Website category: jobs
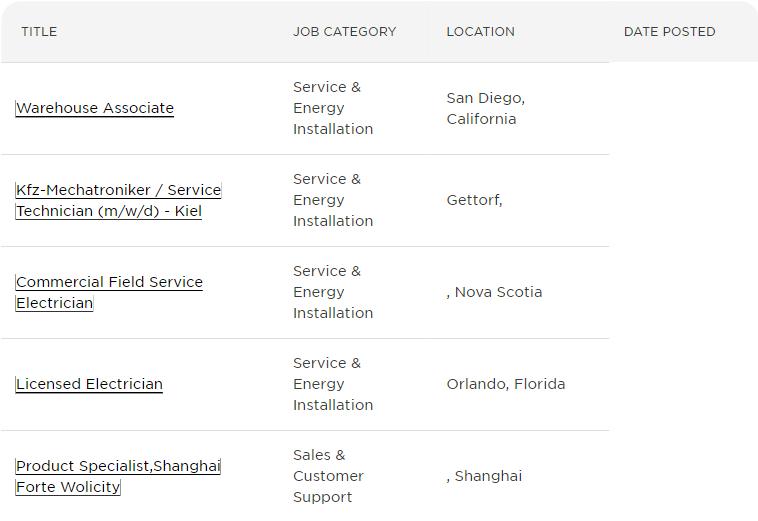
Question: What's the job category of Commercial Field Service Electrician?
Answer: Service & Energy Installation

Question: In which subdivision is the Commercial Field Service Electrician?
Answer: Service & Energy Installation

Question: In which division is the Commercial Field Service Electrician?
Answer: Service & Energy Installation

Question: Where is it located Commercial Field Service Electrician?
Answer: Service & Energy Installation

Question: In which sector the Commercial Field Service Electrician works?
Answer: Service & Energy Installation

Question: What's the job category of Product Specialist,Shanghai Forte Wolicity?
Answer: Sales & Customer Support

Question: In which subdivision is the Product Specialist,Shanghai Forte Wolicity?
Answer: Sales & Customer Support

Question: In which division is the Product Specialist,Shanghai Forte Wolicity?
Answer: Sales & Customer Support

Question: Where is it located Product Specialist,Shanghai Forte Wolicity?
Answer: Sales & Customer Support

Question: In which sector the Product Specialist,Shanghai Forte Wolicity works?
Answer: Sales & Customer Support

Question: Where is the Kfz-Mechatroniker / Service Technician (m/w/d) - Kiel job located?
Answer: Gettorf,

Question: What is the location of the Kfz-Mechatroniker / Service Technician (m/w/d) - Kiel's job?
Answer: Gettorf,

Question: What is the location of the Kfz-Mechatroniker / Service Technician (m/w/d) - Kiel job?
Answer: Gettorf,

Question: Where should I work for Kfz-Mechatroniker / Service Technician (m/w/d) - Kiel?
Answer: Gettorf,

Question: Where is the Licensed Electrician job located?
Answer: Orlando, Florida

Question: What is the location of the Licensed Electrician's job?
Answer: Orlando, Florida

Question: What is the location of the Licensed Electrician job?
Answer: Orlando, Florida

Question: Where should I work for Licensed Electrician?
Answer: Orlando, Florida

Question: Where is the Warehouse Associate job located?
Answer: San Diego, California

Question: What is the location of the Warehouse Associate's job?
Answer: San Diego, California

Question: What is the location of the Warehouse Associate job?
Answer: San Diego, California

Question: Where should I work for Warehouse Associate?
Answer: San Diego, California

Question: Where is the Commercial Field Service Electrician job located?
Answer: , Nova Scotia

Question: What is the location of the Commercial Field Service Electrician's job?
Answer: , Nova Scotia

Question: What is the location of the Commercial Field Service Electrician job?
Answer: , Nova Scotia

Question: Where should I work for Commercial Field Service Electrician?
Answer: , Nova Scotia

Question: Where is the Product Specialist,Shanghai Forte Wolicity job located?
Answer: , Shanghai

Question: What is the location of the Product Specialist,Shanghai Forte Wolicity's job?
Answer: , Shanghai

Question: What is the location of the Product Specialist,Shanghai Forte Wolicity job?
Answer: , Shanghai

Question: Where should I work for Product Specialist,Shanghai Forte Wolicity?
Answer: , Shanghai

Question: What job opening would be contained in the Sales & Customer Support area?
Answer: Product Specialist,Shanghai Forte Wolicity

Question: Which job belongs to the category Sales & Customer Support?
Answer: Product Specialist,Shanghai Forte Wolicity

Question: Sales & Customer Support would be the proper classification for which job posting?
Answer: Product Specialist,Shanghai Forte Wolicity

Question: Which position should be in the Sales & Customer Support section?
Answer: Product Specialist,Shanghai Forte Wolicity

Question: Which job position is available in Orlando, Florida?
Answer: Licensed Electrician

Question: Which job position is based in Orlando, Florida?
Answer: Licensed Electrician

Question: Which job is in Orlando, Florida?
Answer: Licensed Electrician

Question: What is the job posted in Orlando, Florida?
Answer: Licensed Electrician

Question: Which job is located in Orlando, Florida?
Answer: Licensed Electrician

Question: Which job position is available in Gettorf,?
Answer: Kfz-Mechatroniker / Service Technician (m/w/d) - Kiel

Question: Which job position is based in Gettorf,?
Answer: Kfz-Mechatroniker / Service Technician (m/w/d) - Kiel

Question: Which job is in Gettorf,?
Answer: Kfz-Mechatroniker / Service Technician (m/w/d) - Kiel

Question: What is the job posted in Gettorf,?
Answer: Kfz-Mechatroniker / Service Technician (m/w/d) - Kiel

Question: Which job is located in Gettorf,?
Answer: Kfz-Mechatroniker / Service Technician (m/w/d) - Kiel

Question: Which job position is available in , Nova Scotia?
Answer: Commercial Field Service Electrician

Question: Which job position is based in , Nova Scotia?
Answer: Commercial Field Service Electrician

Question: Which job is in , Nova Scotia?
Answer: Commercial Field Service Electrician

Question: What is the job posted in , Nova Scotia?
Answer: Commercial Field Service Electrician

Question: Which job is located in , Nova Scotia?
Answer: Commercial Field Service Electrician

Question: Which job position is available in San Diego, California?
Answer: Warehouse Associate

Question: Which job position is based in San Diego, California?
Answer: Warehouse Associate

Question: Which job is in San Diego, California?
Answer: Warehouse Associate

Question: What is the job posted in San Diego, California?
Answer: Warehouse Associate

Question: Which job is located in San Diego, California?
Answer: Warehouse Associate

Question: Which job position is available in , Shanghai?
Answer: Product Specialist,Shanghai Forte Wolicity

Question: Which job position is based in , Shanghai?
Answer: Product Specialist,Shanghai Forte Wolicity

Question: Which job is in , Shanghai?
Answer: Product Specialist,Shanghai Forte Wolicity

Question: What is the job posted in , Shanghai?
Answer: Product Specialist,Shanghai Forte Wolicity

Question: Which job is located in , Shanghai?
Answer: Product Specialist,Shanghai Forte Wolicity